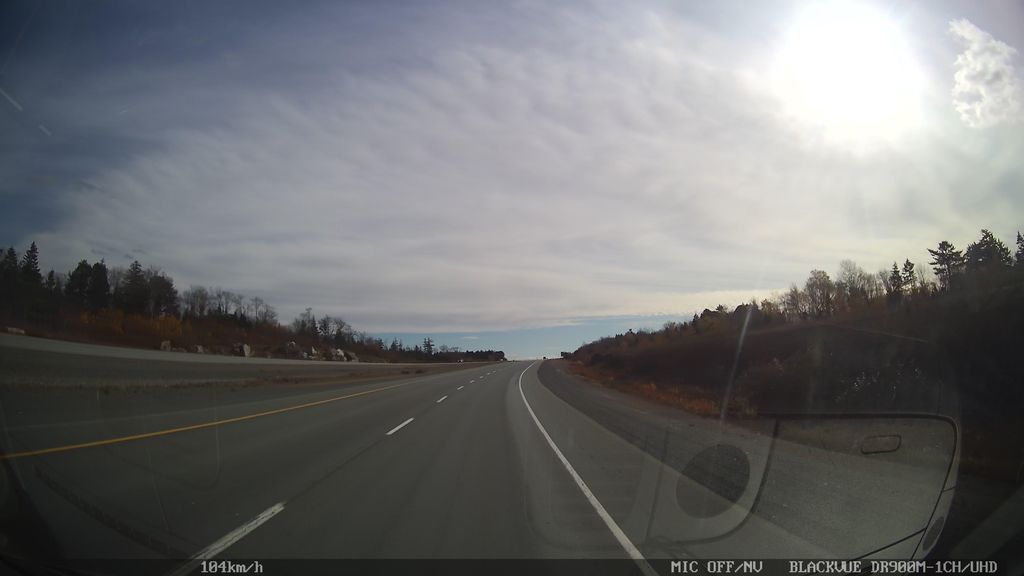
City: halifax